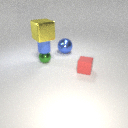
small red rubber cube to the right of large blue metal sphere